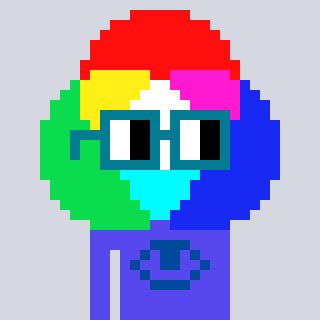
a pixel art character with square dark green glasses, a color circle-shaped head and a computerblue-colored body on a cool background